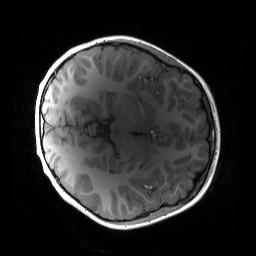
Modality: T1w
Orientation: axial
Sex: male
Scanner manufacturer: siemens
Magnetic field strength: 3 T
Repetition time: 1.9 s
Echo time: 0.00243 s